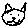
Label: cat